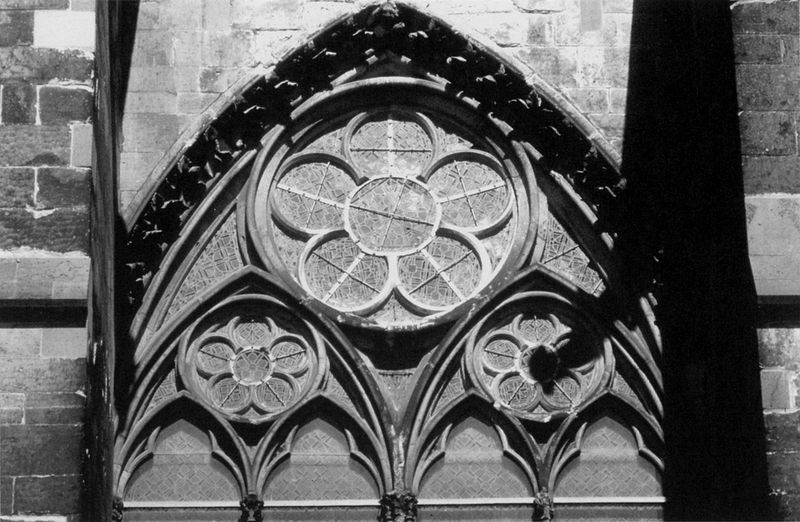
Titel: Kölner Dom St. Peter und Maria
Standort: Köln, Dom (EU - D - NRW)
Schlagwörter: felsen, schatten, weiß, blume, blumen, bunt, fenster, frankreich, glas, grau, licht, schwarz, blüten, rose, muster, ornament, wand, architektur, barock, steine, kirche, gotik, kreis, rund, rahmung, bogen, fassade, giebel, mauer, ziegel, spitz, detail, verzierung, ring, tor, foto, fotografie, bögen, eingang, außen, torbogen, dom, mauerwerk, schwarzweiss, kreise, kathedrale, ornamental, sandstein, buntglas, glasfenster, gotisch, rosette, spitzbogen, spitzbögen, gothik, streben, felsblock, rosetten, lanzettfenster, masswerk, fenser, fensterrose, giebelfenster, fünfpass, buntglasfenster, steinsichtig, schwazr, rundpfeiler, kirchenfassade, oenamente, fischblase, stützbogen, boen, spitzbotgen, spitzbigen, mauersichtig, mauewerk